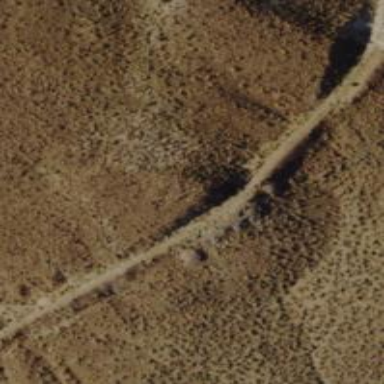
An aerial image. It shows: Abandoned railway.